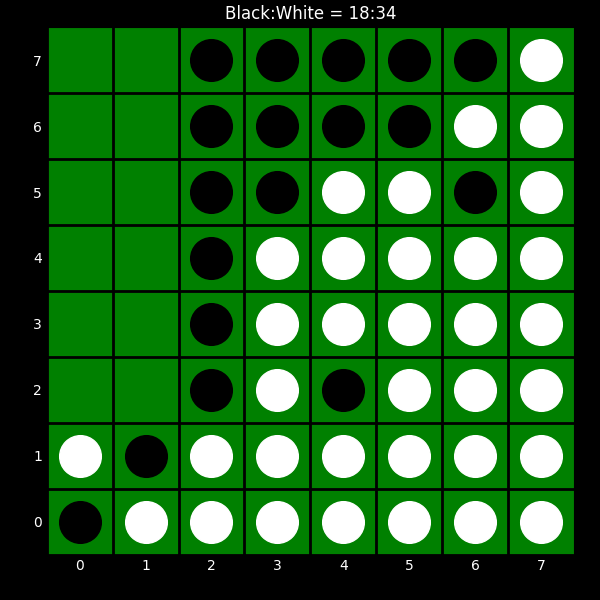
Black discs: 18
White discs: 34